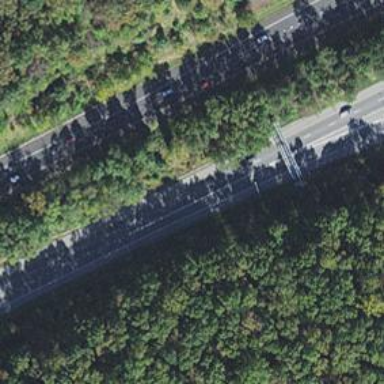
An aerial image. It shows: Asphalt motorway.